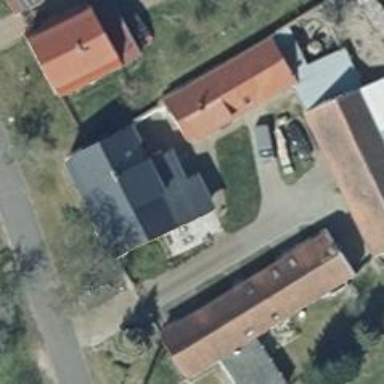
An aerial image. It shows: Building with gabled roof. The roof orientation is along the building.